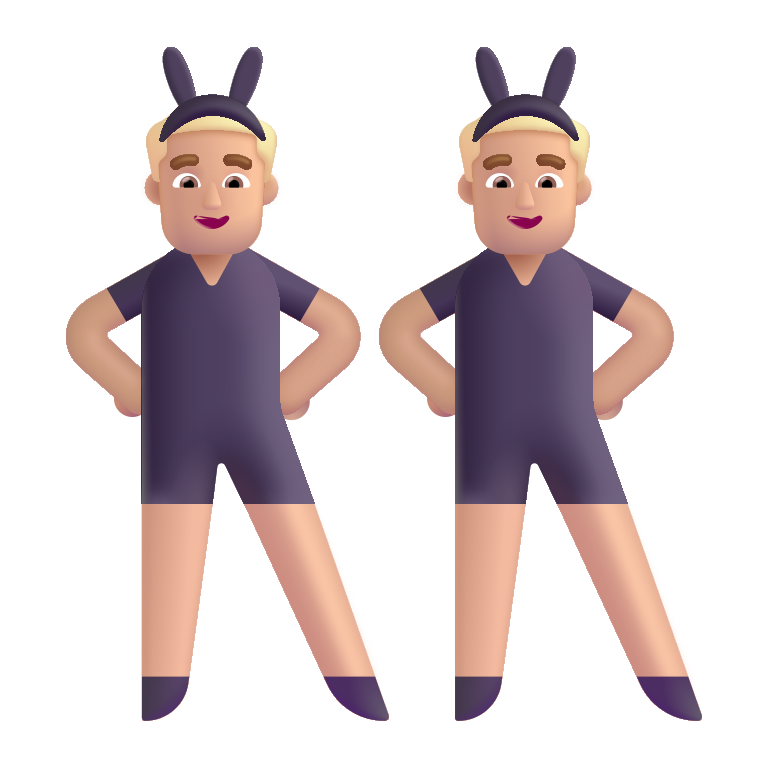
man with bunny ears color  light